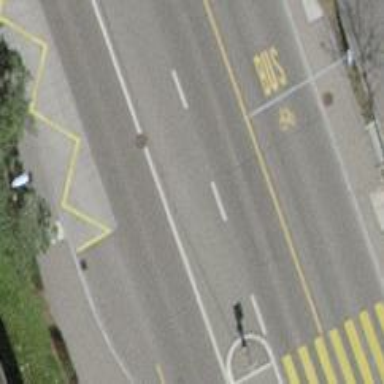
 there is shared bus and cycle lane. The presence of backward trolley wire is also noted."